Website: bh-photo
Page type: customer-info-address
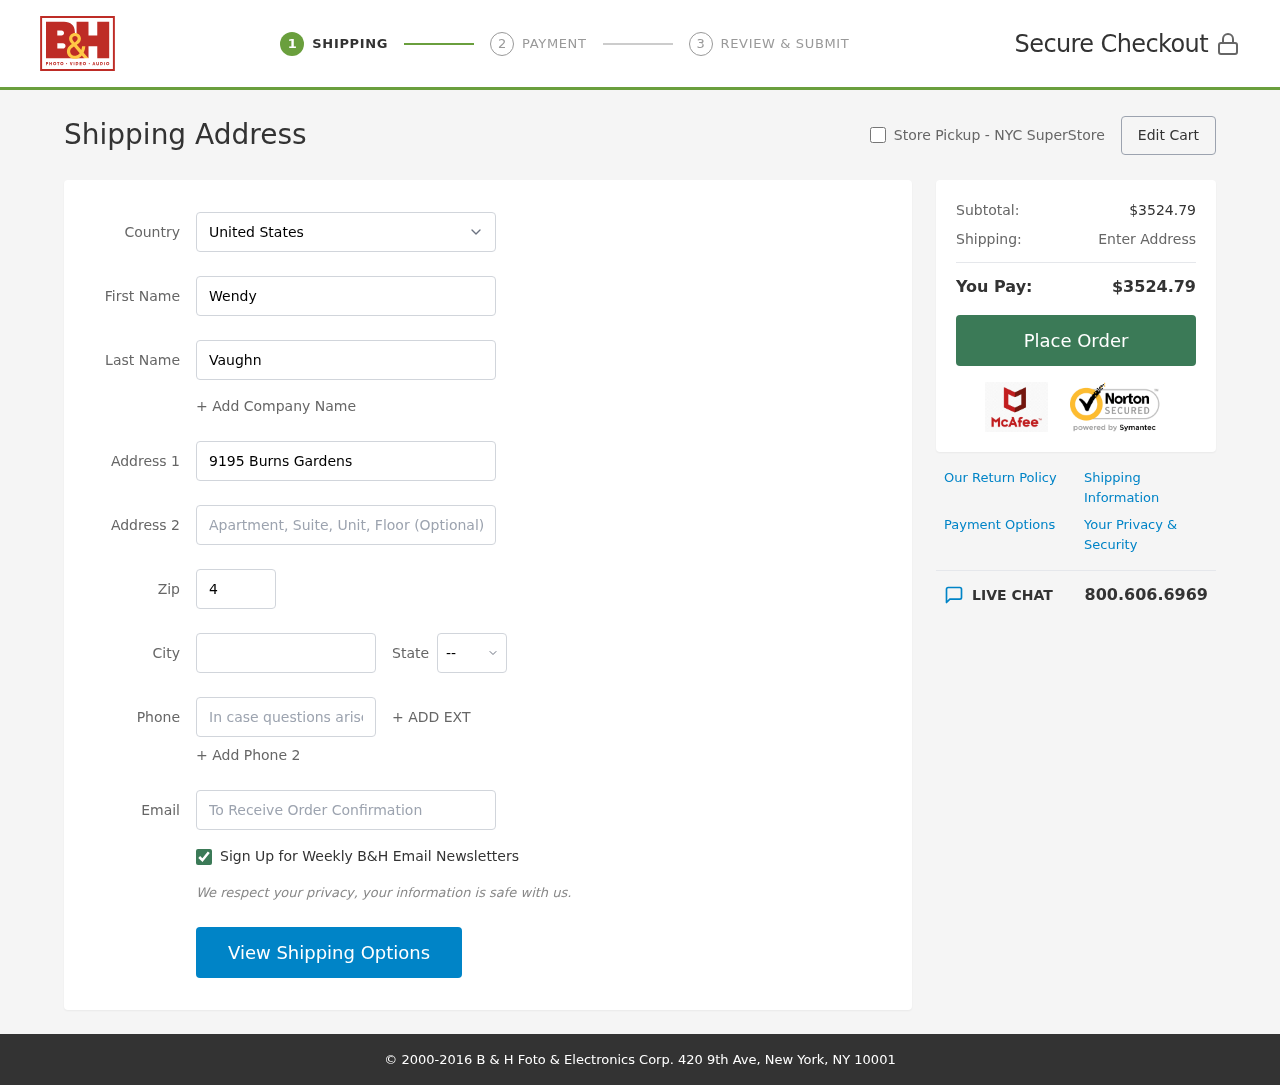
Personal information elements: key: PII_CITY
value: Lake Richard
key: PII_COUNTRY
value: United States
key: PII_EMAIL
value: wendyvaughn@gmail.com
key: PII_FIRSTNAME
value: Wendy
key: PII_LASTNAME
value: Vaughn
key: PII_PHONE
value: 7038757630
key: PII_POSTCODE
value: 45642
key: PII_STATE_ABBR
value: MD
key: PII_STREET
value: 9195 Burns Gardens
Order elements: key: ORDER_SUBTOTAL
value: $3524.79
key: ORDER_TOTAL
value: $3524.79